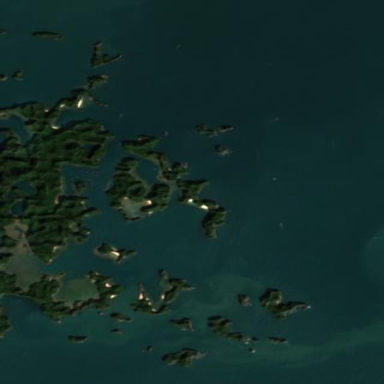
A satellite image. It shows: Islet along the natural coastline.